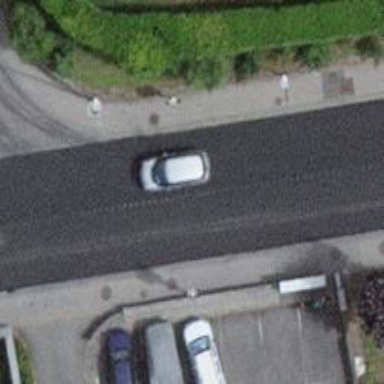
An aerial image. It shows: Marked road crossing.